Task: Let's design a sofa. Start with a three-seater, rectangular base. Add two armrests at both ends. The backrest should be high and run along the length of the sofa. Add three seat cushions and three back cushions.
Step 193:
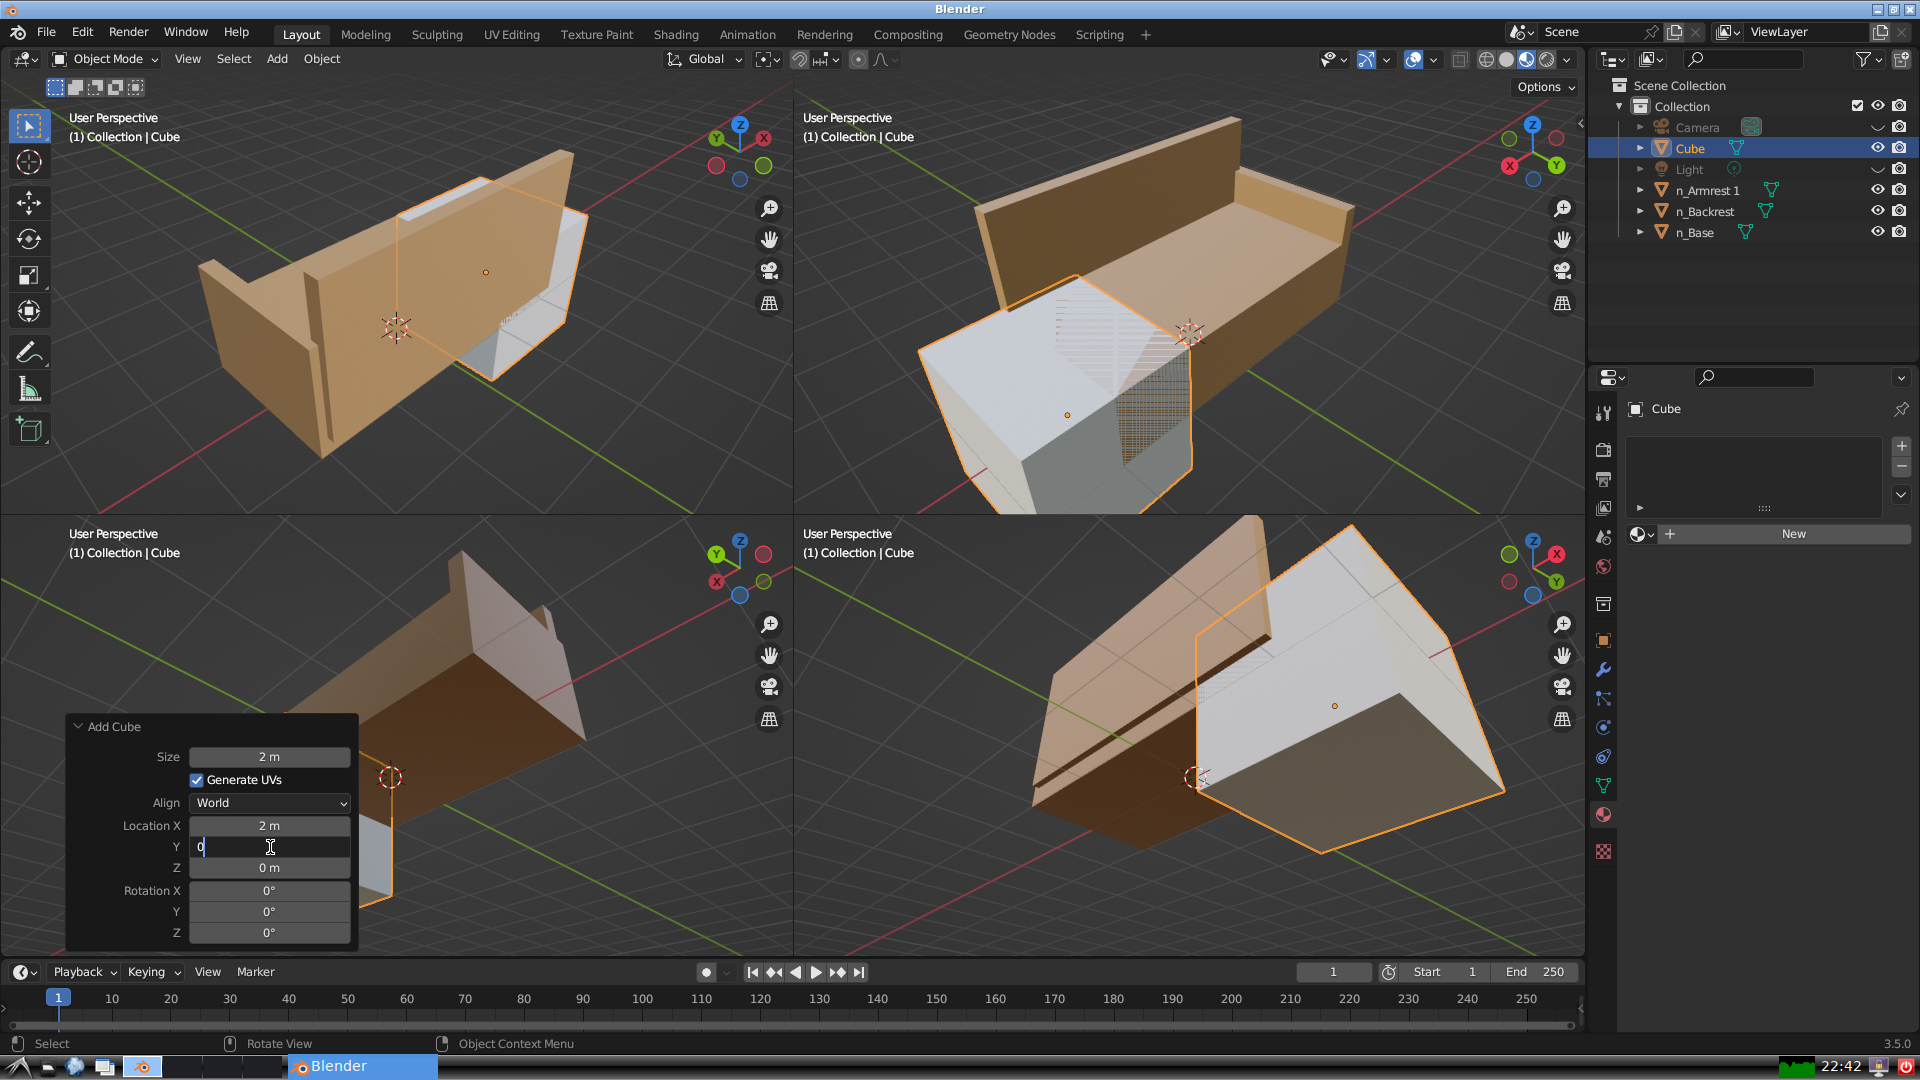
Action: {"key_press": ['Return']}